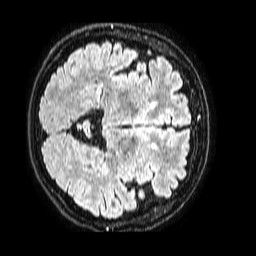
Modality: FLAIR
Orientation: axial
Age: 70
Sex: female
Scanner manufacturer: philips
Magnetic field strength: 1.5 T
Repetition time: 4.8 s
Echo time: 0.3 s